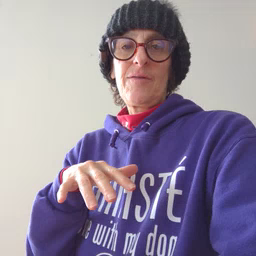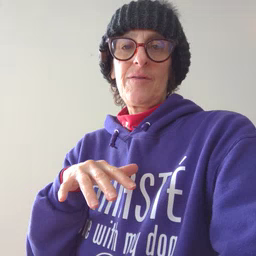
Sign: wake